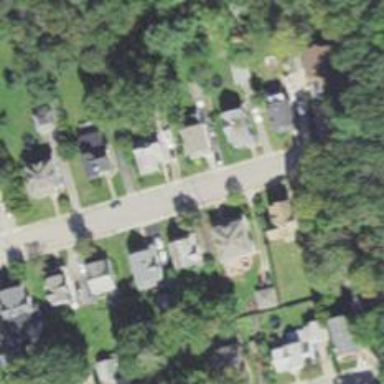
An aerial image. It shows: Residential driveway designated as service road.